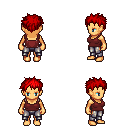
a pixel art fantasy rpg character, female body template, human, tanned skin, maroon pirate shirt, metal pants, red bedhead hairstyle, four views (front, back, left, right), 2x2 character sprite sheet, small pixel art, hard edges, no anti-aliasing